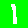
Digit: 1